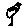
Label: bird